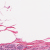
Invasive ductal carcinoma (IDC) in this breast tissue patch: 0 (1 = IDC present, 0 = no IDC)